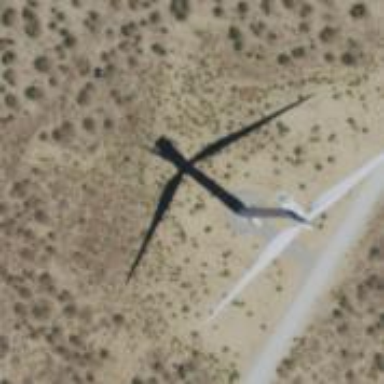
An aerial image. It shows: Wind generator powered by Vestas horizontal axis wind turbine.